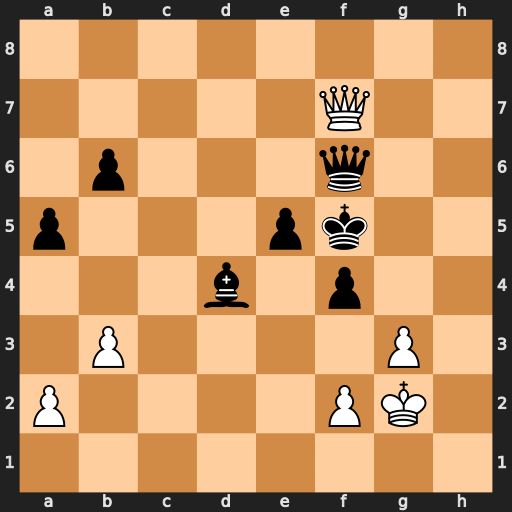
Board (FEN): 8/5Q2/1p3q2/p3pk2/3b1p2/1P4P1/P4PK1/8
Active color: w
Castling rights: -
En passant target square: -
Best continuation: g4+ Kxg4 Qxf6